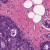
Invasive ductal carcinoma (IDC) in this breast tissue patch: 0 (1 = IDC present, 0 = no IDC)